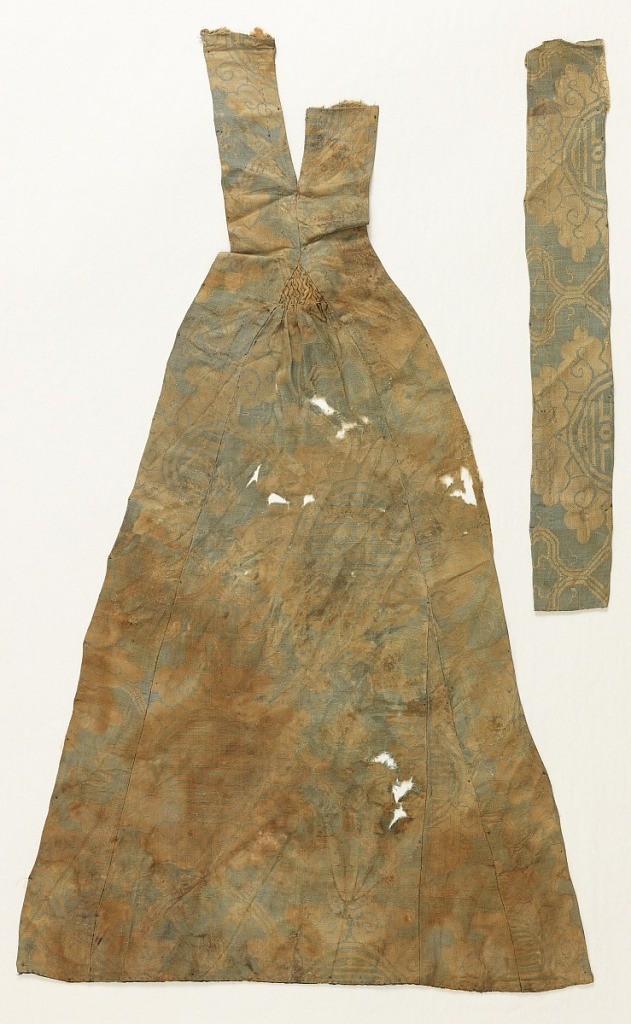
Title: Fragment
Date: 15th century
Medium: silk Technique: 4&1 satin damask
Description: Blue and white silk damask.